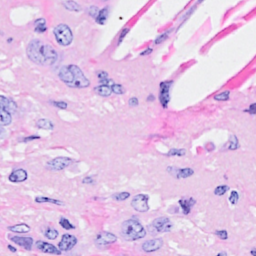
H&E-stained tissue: Breast